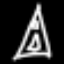
Label: The Eiffel Tower